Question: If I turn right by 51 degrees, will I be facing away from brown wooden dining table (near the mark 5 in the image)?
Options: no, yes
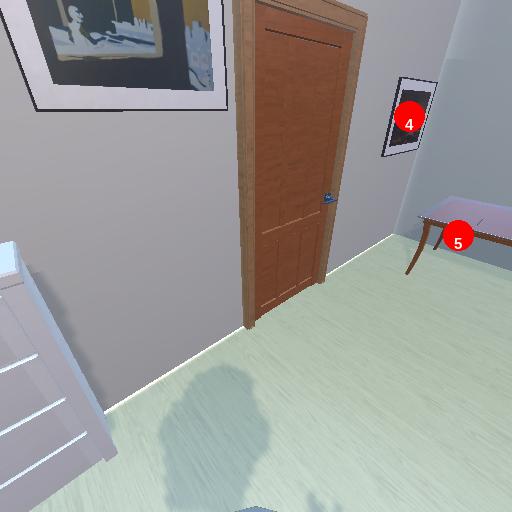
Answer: no